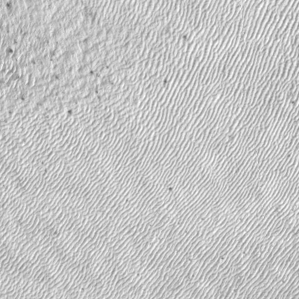
Label: frost